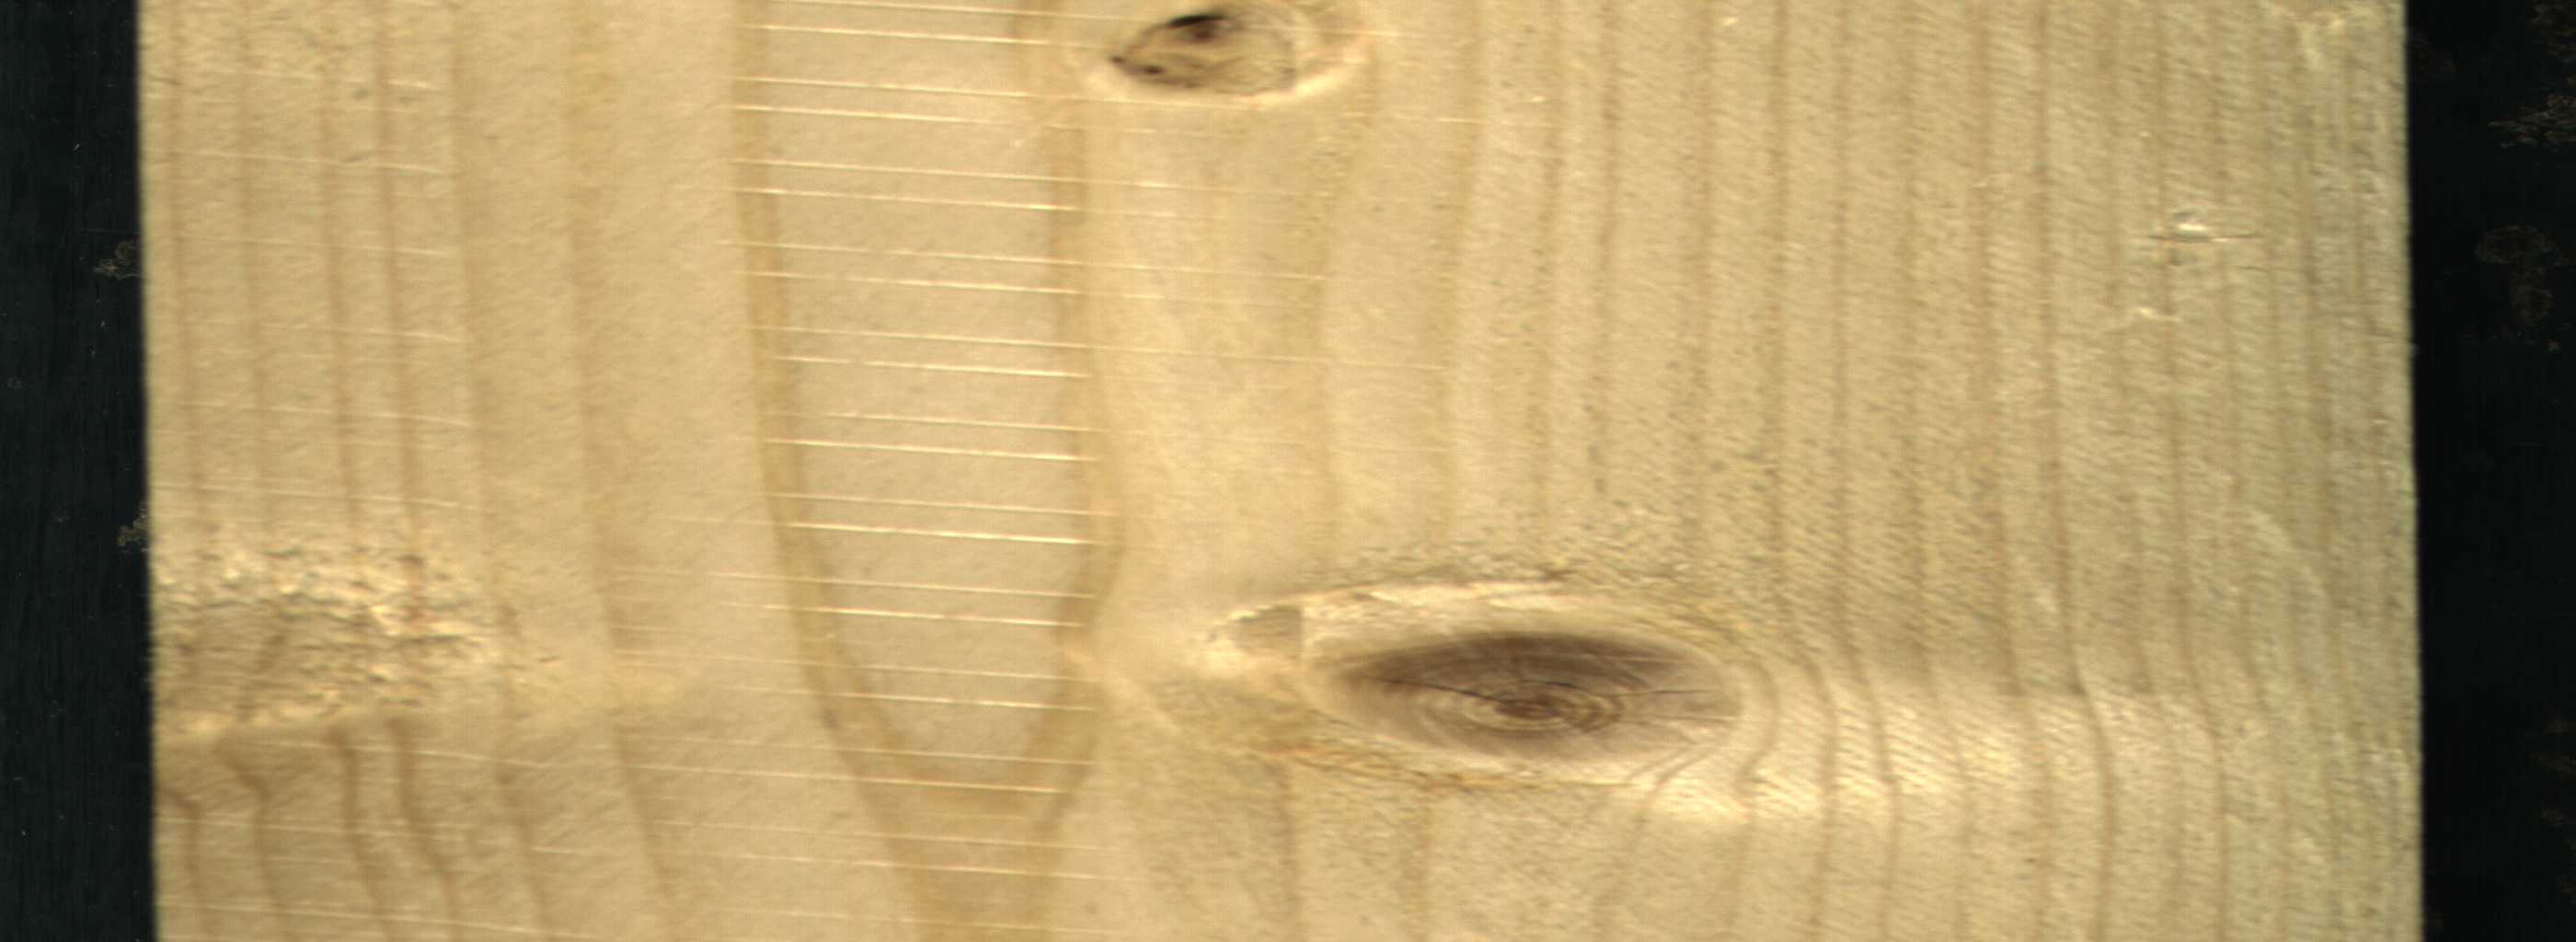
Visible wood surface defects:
knot_with_crack
Dead_Knot